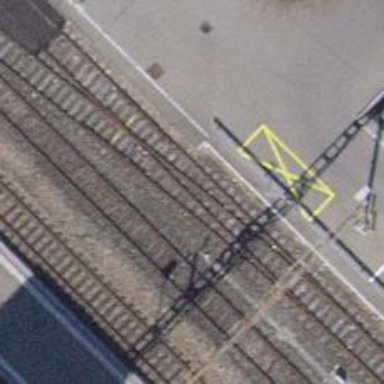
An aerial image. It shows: Single track railway in yard.